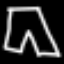
Label: pants